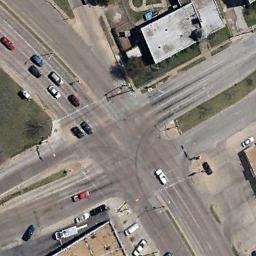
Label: intersection